Aerial crown-view tile of a tropical tree (Barro Colorado Island, Panama), acquired 20240611:
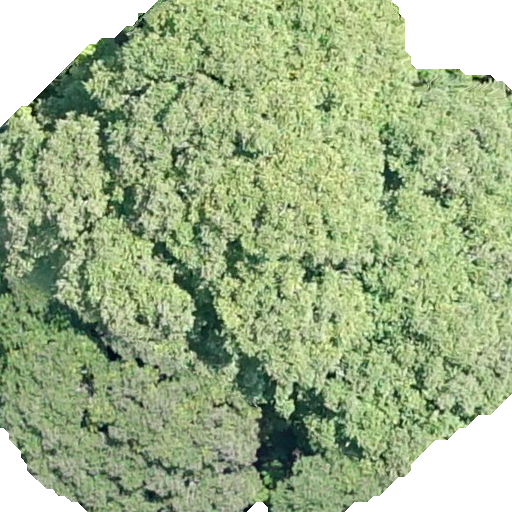
Species: Dipteryx oleifera
GBIF accepted scientific name: Dipteryx oleifera
Crown area: 397.617 m²